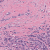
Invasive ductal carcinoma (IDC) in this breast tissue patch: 1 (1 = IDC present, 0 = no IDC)